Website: bh-photo
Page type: gifting
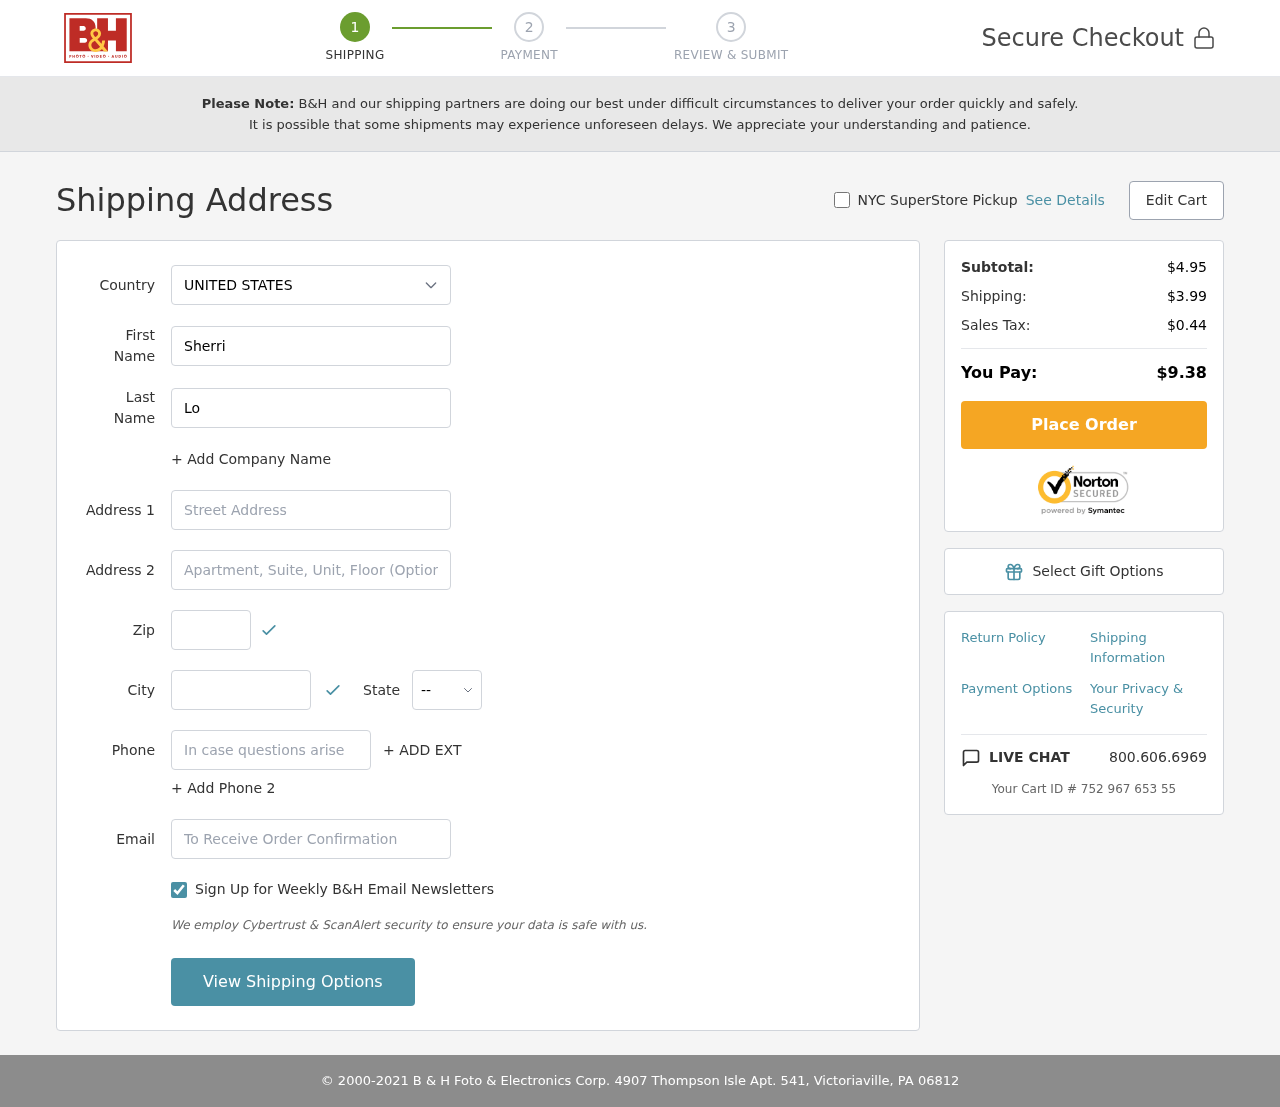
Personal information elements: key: PII_CITY
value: Victoriaville
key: PII_COUNTRY
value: United States
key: PII_EMAIL
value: sherri.lopez@yahoo.com
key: PII_FIRSTNAME
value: Sherri
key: PII_LASTNAME
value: Lopez
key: PII_PHONE
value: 3277244952
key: PII_POSTCODE
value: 06812
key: PII_STATE_ABBR
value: PA
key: PII_STREET
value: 4907 Thompson Isle Apt. 541
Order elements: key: ORDER_SUBTOTAL
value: $4.95
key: ORDER_SHIPPING_COST
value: $3.99
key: ORDER_TAX
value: $0.44
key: ORDER_TOTAL
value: $9.38
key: ORDER_ID
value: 752 967 653 55